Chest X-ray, AP view. Patient: 55 years old, sex M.
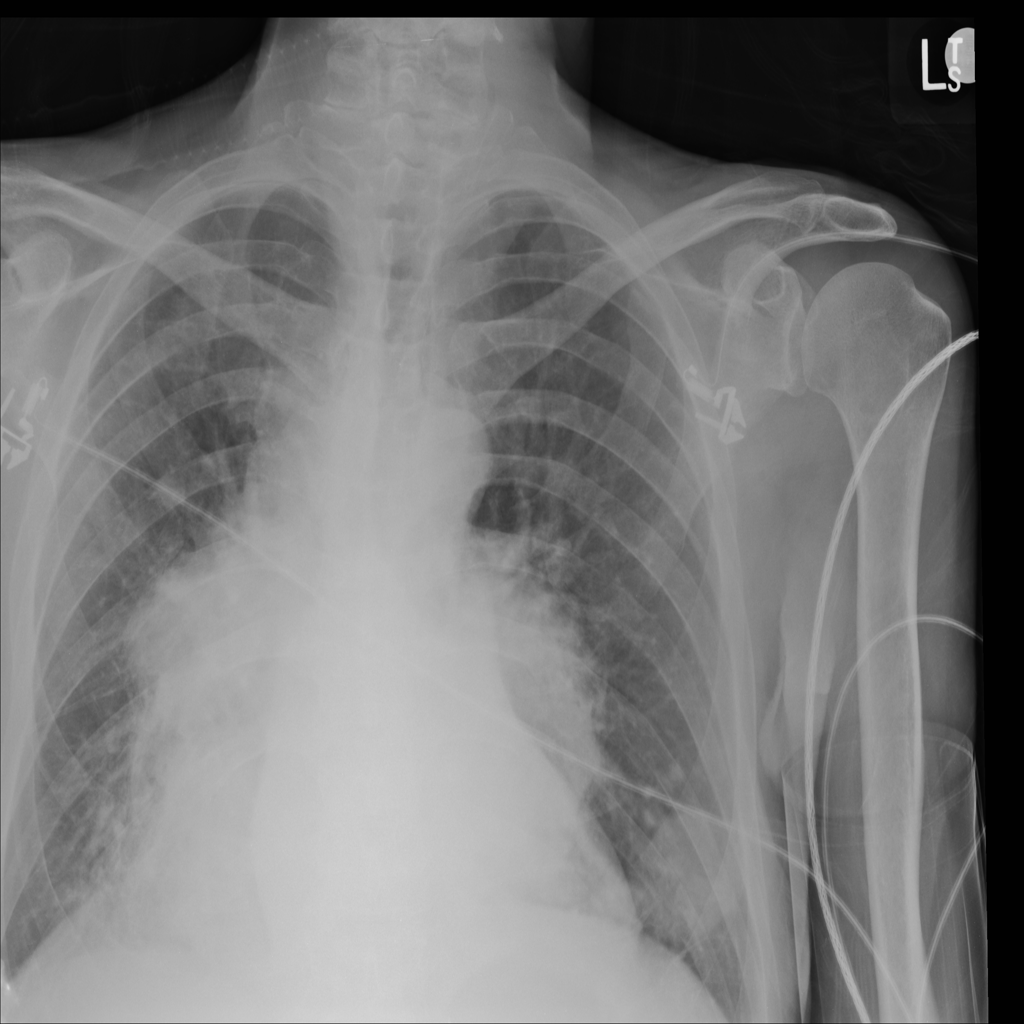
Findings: Atelectasis, Mass